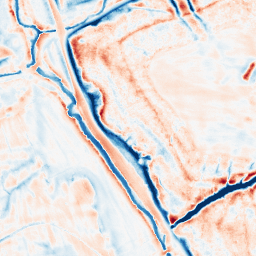
Category: edge_preserving
Decomposition family: bilateral
Decomposition parameters: d: 21
sigma_color: 150
sigma_space: 75
Upsampling method: bspline
Upsampling parameters: scale: 8
Upsampling scale: 8